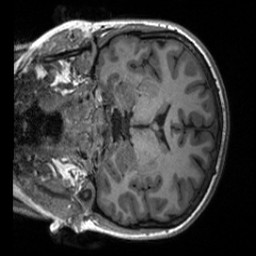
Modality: T1w
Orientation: coronal
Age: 21
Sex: female
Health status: healthy
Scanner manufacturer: siemens
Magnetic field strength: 3 T
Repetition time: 2 s
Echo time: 0.00232 s